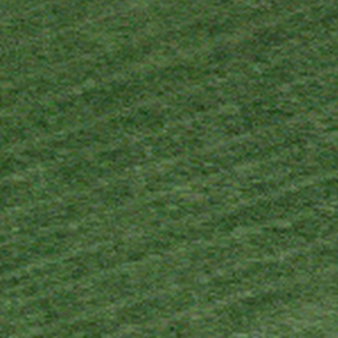
Label: other